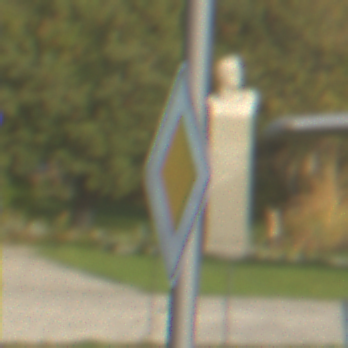
Verkehrszeichen: Vorfahrtsstrasse
Umgebung: Outdoor, Special
Tageszeit: SunriseSunset
Wetter: Clear
Licht: Natural
Jahreszeit: NotSpecified
Kontrast: MediumContrast